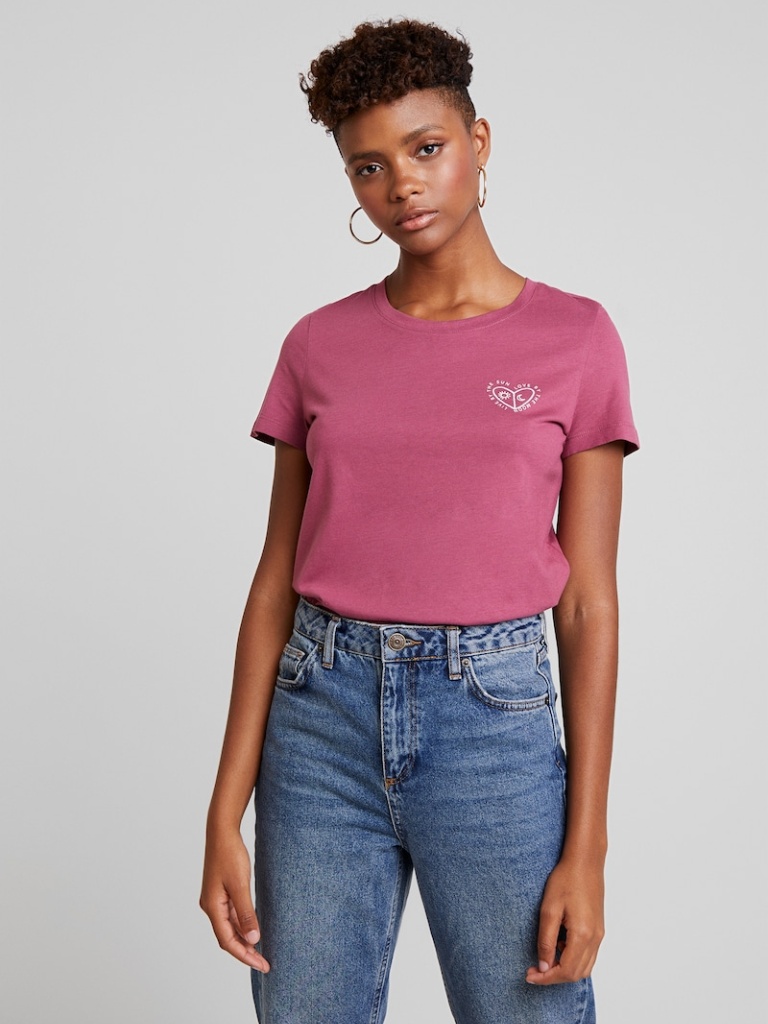
cotton relaxed short sleeve hip length Fully Tucked in crew t-shirt